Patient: sex F, age 51
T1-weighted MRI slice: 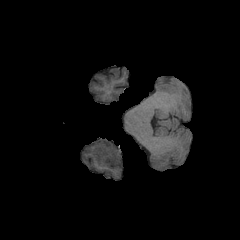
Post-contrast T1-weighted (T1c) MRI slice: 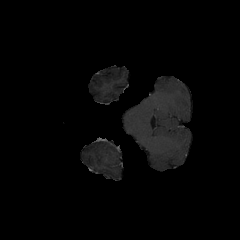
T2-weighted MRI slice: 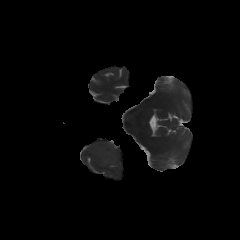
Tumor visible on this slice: yes
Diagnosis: Glioblastoma, IDH-wildtype
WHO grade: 4